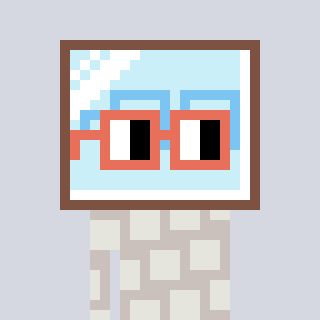
a pixel art character with square orange glasses, a mirror-shaped head and a foggrey-colored body on a cool background